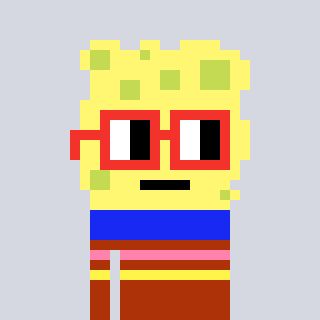
a pixel art character with square red glasses, a sponge-shaped head and a hotbrown-colored body on a cool background